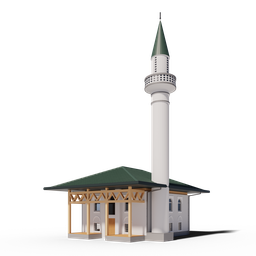
Label: architecture